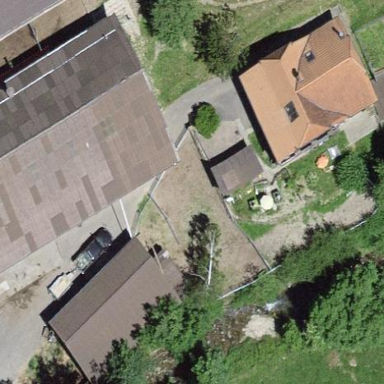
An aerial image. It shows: Farmyard area.